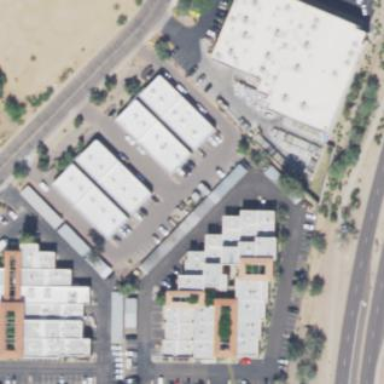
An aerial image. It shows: Carport building.